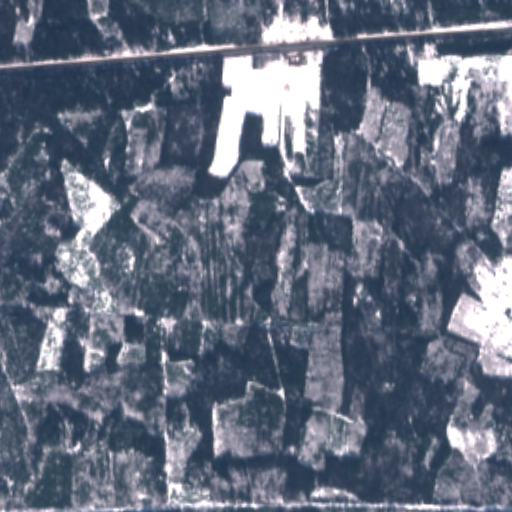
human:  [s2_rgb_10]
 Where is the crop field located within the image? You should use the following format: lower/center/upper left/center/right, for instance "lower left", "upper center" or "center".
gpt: The crop field is located in the upper center of the image.
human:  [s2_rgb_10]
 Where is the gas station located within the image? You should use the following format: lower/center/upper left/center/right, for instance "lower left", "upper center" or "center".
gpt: The gas station is located in the upper center of the image.
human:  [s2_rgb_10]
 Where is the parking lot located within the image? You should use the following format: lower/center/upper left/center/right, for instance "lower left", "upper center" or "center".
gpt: The parking lot is located in the upper center of the image.
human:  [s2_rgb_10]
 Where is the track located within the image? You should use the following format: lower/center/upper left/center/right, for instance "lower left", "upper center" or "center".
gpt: There is no track in the image.